Brain MRI, t2w sequence, axial 2D slice.
Patient: age 34, sex M, weight 95 kg, height 1.95 m
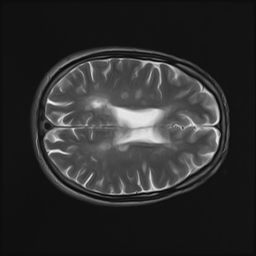